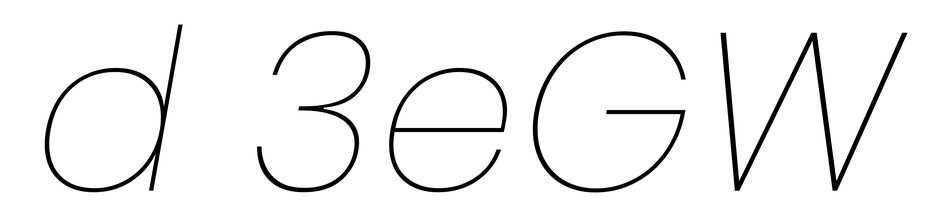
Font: Poppins-ThinItalic